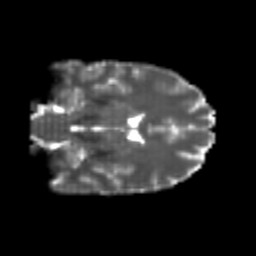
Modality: T2w
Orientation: coronal
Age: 20
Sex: male
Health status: healthy
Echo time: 0.074 s